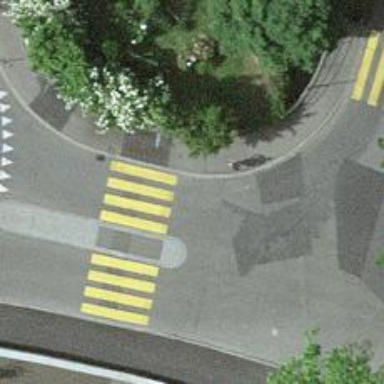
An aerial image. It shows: Zebra crossing with crossing island.